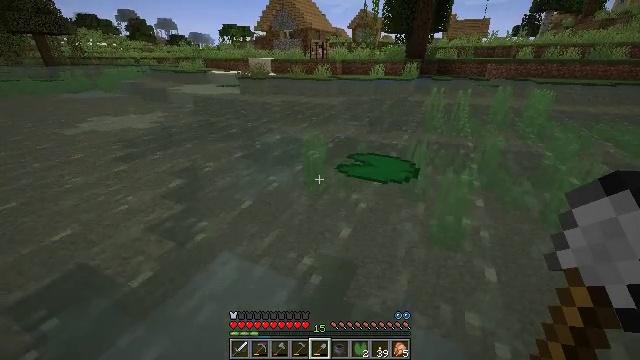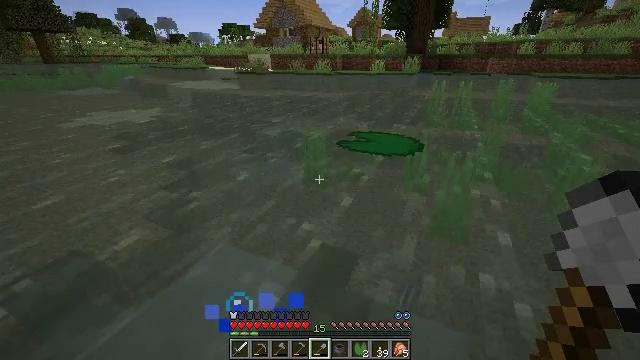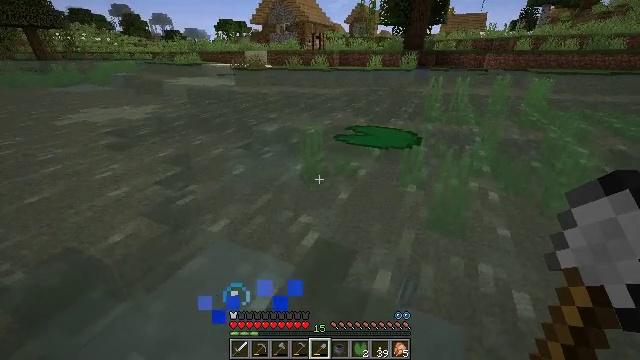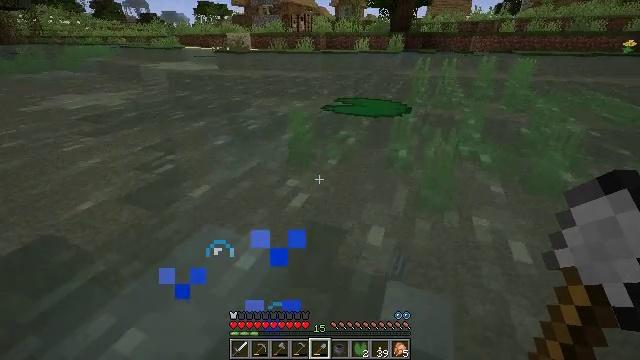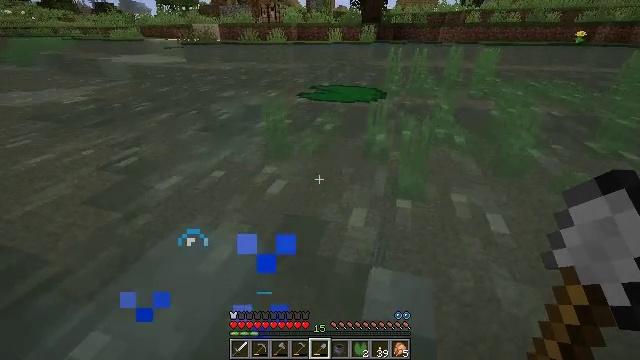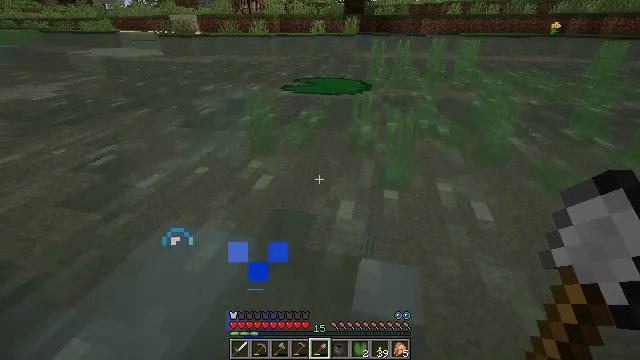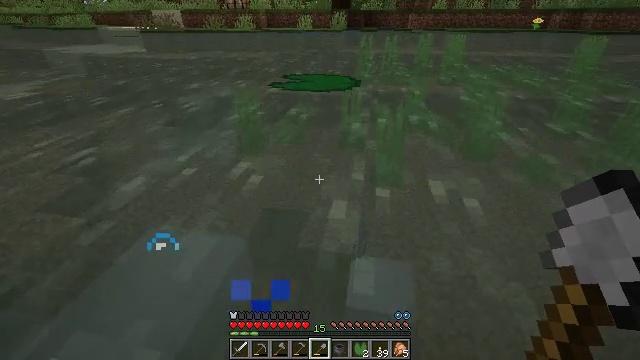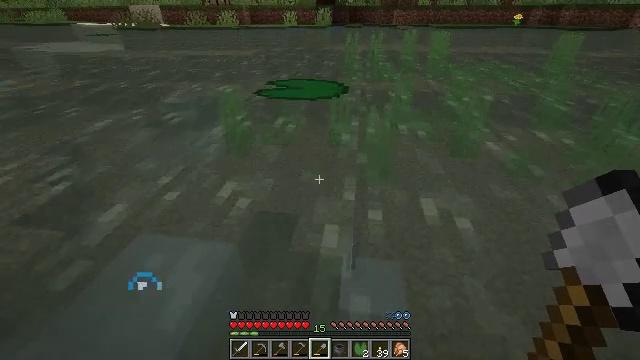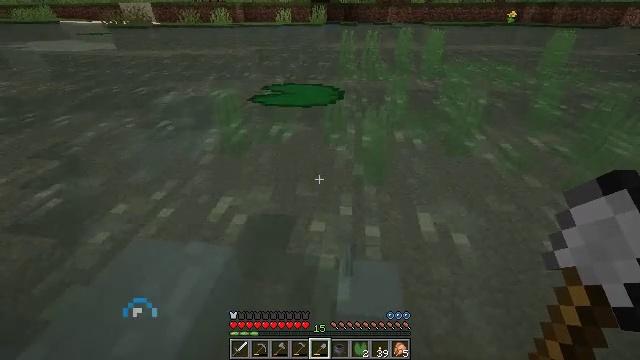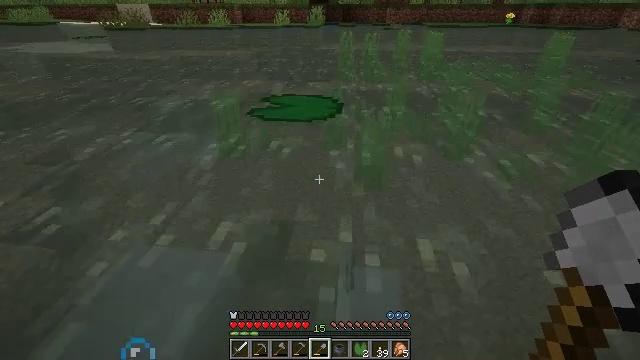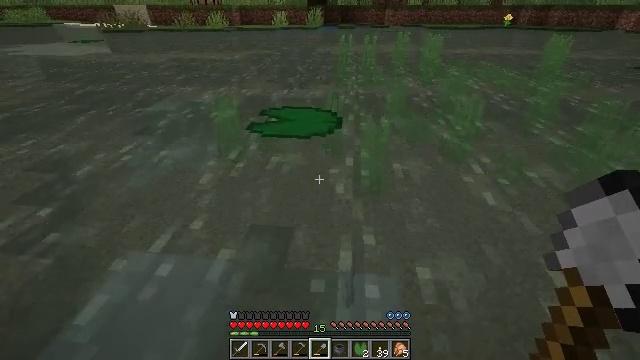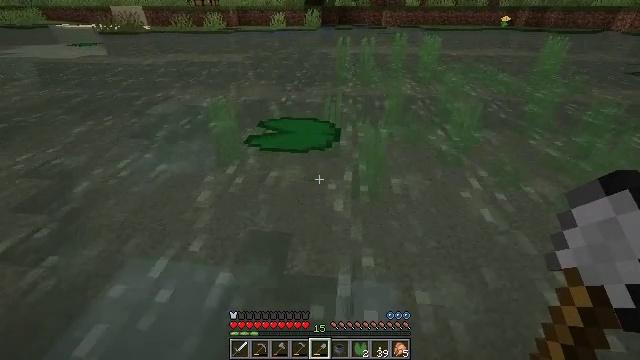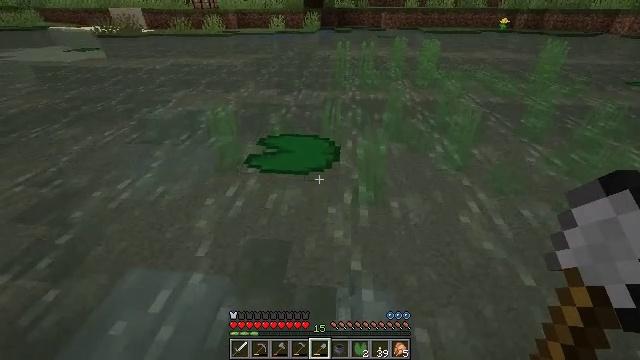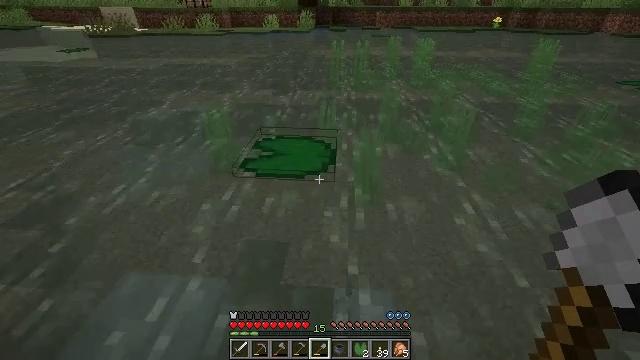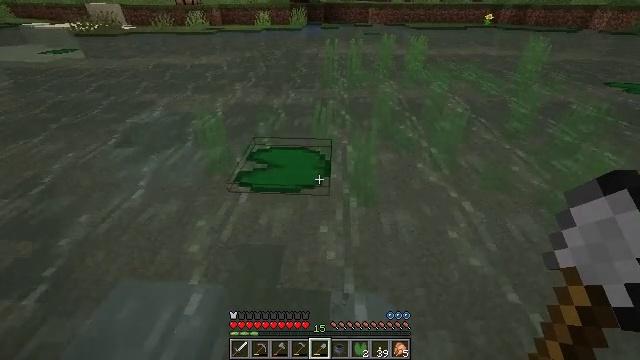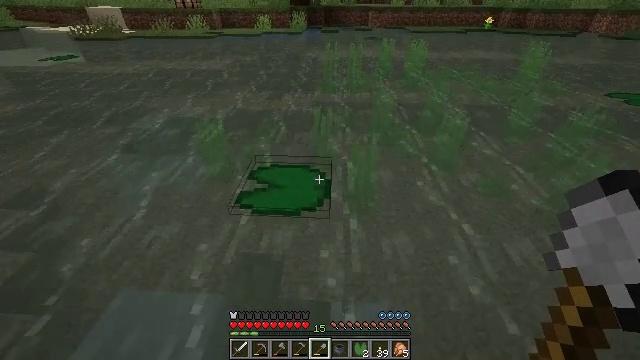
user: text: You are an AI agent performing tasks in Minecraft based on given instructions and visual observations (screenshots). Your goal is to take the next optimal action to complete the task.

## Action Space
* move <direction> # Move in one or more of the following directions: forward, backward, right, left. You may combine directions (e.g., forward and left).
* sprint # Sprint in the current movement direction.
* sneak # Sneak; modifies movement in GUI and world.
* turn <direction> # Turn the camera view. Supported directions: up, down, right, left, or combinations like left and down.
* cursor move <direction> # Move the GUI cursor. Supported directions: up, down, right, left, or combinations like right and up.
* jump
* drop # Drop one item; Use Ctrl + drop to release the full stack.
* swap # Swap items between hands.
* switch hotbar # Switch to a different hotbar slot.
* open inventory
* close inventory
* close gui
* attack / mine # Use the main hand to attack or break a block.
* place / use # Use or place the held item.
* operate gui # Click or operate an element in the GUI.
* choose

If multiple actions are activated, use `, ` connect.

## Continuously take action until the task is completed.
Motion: motion action
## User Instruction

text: Collect tall seagrass by holding left button.
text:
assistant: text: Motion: no_op
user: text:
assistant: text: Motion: no_op
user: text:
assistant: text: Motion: turn right and down
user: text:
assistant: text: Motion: move forward, turn right and down, jump
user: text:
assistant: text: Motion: move forward, turn right and down, jump
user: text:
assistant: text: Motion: move forward, turn right, jump
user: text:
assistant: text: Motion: move forward, turn right, jump
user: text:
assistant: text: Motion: move forward, turn right, jump
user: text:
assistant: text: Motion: move forward, jump
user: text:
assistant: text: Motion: move forward, jump
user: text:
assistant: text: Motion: move forward, jump
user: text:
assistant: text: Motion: move forward, jump
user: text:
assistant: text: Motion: move forward, turn right, jump
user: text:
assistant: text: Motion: move forward, turn right, jump
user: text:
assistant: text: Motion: move forward, jump
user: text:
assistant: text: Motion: move forward, jump
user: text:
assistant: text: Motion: move forward, jump
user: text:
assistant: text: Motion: move forward, jump
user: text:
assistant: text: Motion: move forward, jump
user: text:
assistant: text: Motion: move forward
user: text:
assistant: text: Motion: move forward
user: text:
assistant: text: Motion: move forward
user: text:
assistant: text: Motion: no_op
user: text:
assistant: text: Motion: jump
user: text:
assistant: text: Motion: jump
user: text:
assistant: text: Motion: jump
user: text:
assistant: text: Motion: jump
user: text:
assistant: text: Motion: jump
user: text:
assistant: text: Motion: jump
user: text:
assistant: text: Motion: turn down, jump